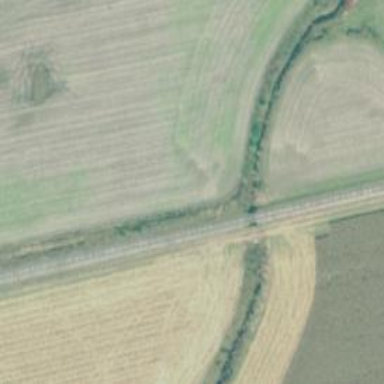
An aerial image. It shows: Preserved railway bridge with rails.